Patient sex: M
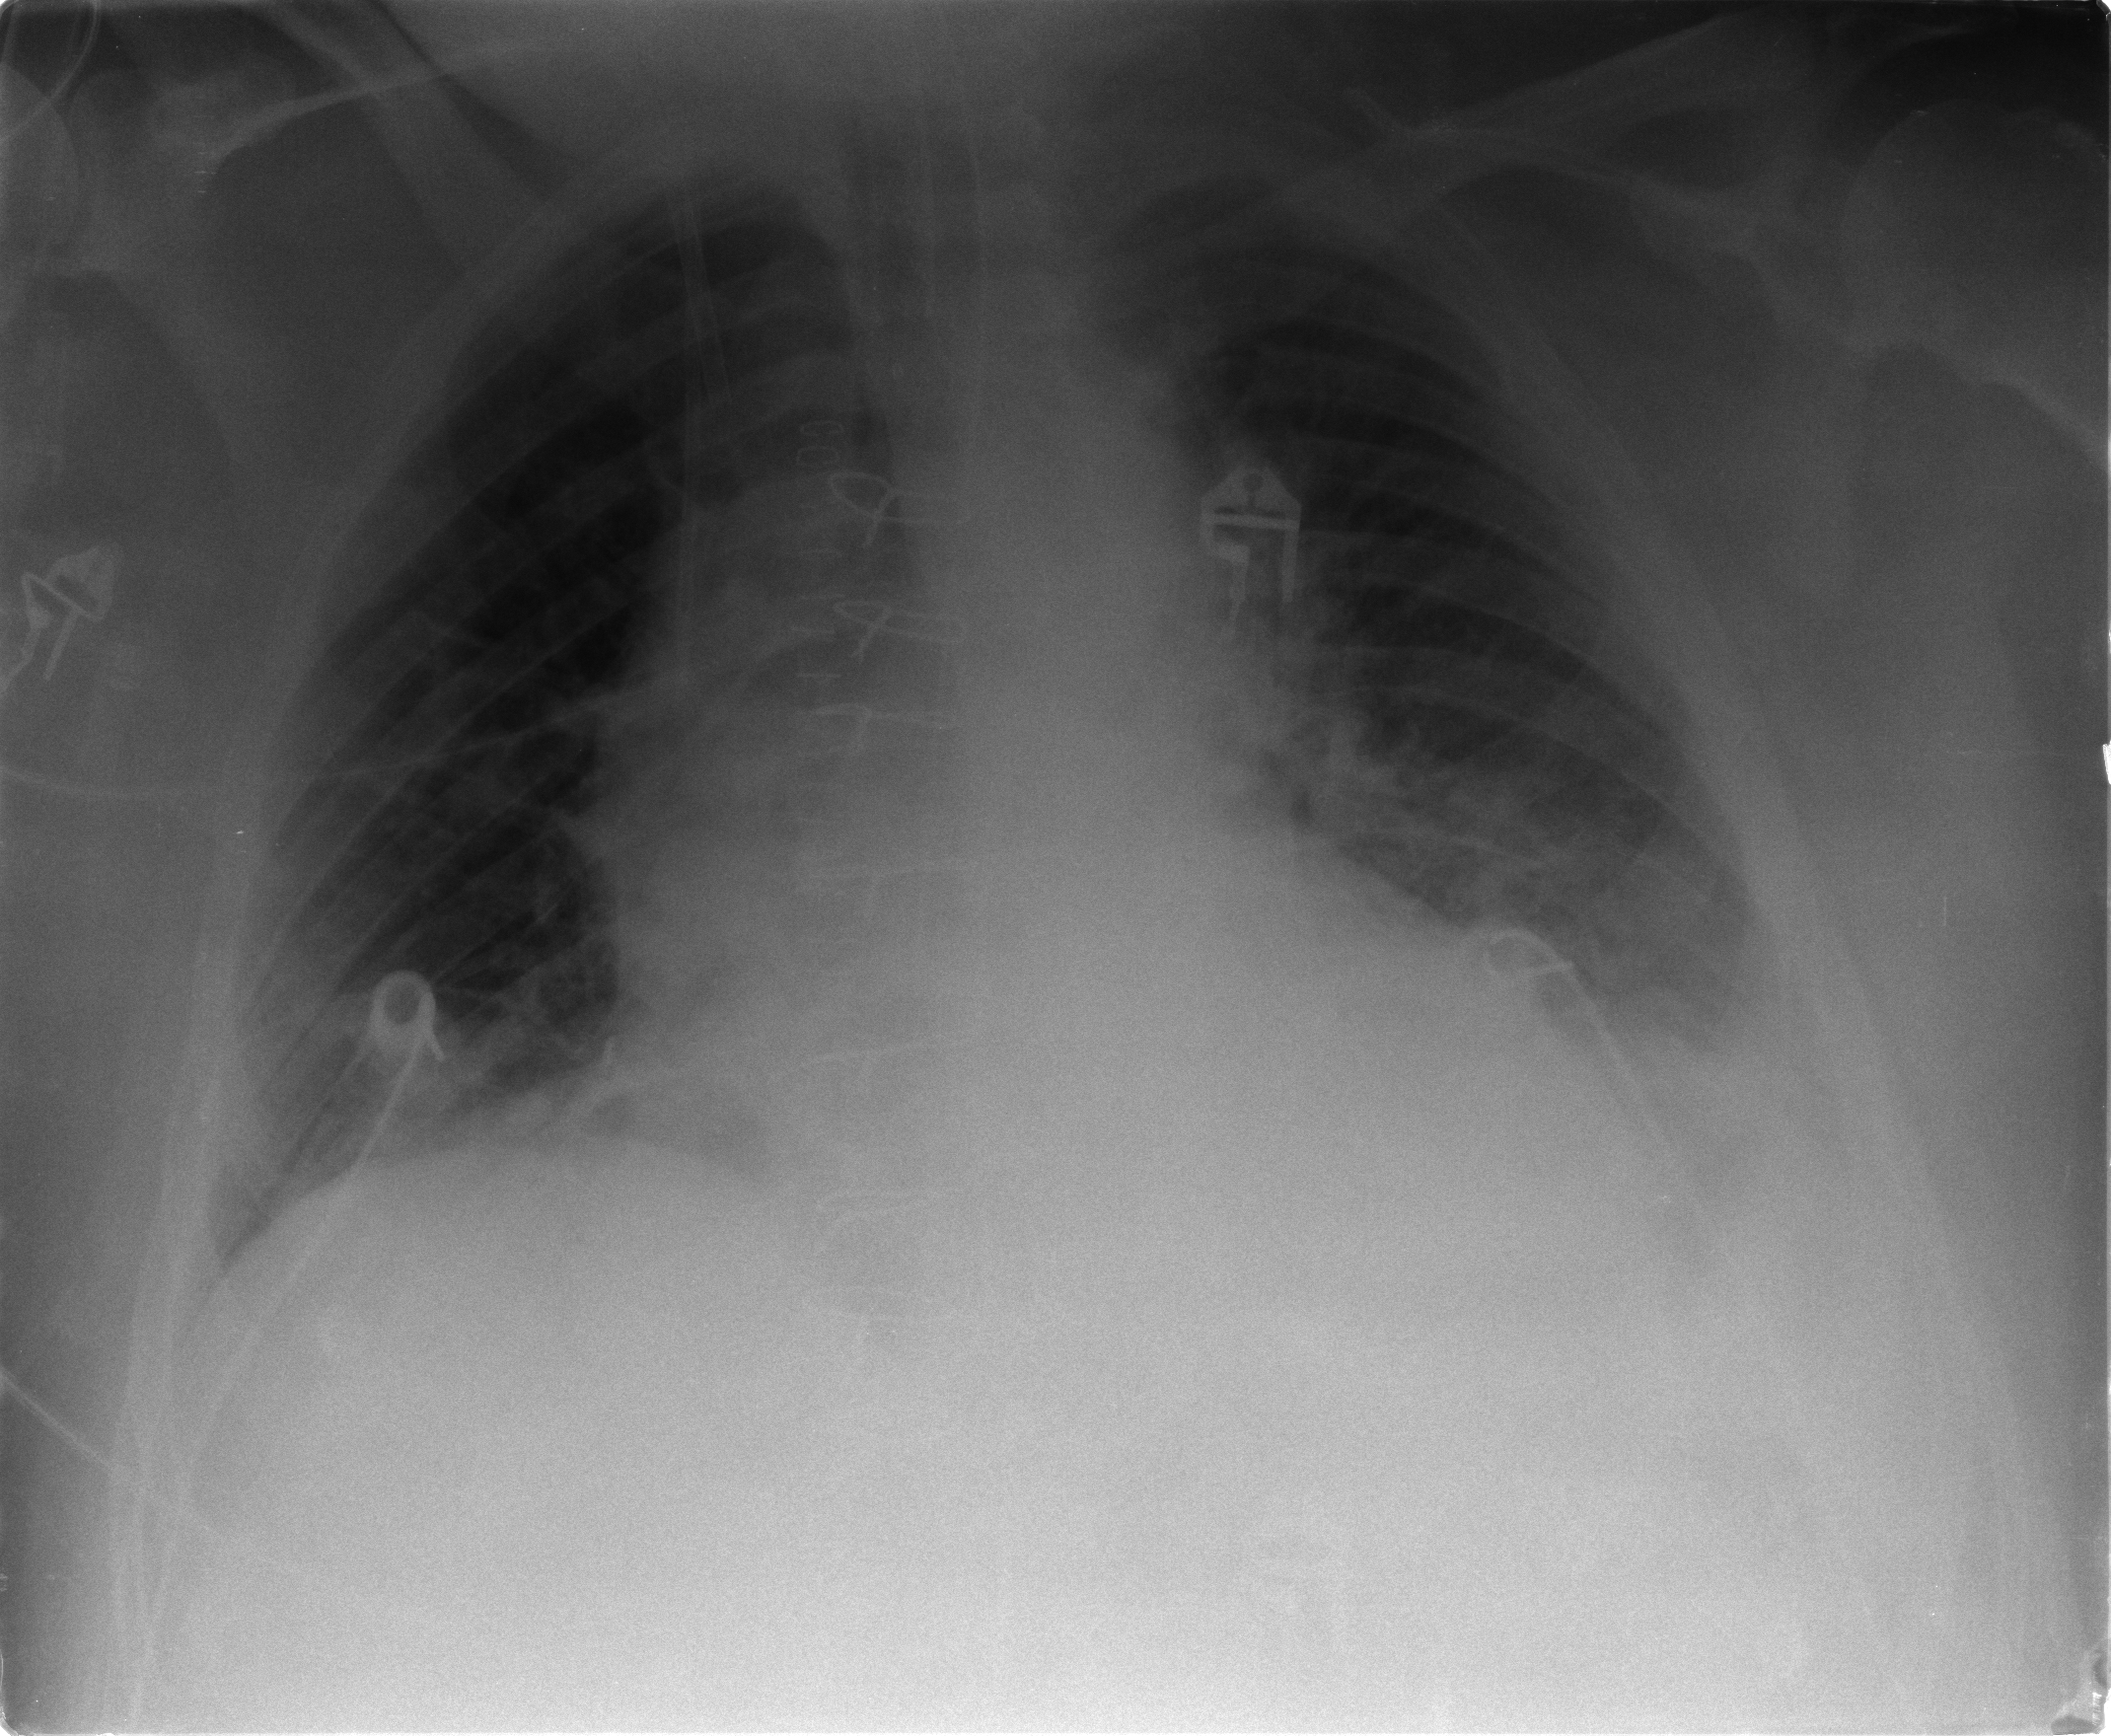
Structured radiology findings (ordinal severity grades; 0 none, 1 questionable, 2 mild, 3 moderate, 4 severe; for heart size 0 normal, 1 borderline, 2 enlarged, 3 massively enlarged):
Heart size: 2
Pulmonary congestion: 2
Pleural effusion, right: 0
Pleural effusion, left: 2
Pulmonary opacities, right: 0
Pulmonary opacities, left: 2
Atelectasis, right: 2
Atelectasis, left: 2